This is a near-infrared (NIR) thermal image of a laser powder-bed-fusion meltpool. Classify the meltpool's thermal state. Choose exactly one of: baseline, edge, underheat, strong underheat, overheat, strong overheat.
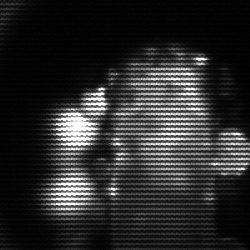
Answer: strong underheat